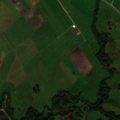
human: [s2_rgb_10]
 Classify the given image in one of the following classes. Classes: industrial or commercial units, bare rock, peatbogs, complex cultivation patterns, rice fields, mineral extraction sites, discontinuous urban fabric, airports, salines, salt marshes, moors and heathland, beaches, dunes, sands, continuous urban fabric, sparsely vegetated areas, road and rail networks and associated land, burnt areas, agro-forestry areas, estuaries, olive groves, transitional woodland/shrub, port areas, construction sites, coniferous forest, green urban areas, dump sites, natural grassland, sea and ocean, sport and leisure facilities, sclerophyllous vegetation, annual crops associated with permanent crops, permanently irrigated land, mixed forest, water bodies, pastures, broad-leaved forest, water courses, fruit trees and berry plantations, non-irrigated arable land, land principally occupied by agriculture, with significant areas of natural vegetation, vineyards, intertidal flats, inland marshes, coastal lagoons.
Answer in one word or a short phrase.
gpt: non-irrigated arable land, complex cultivation patterns, land principally occupied by agriculture, with significant areas of natural vegetation, transitional woodland/shrub, water bodies